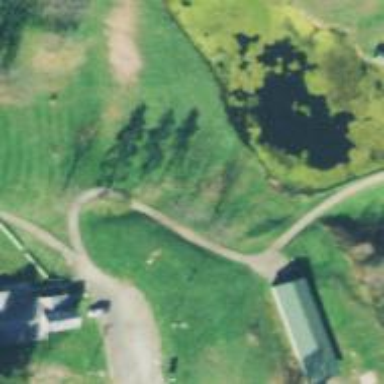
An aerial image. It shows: Path for both roads and golfers.